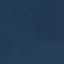
Land use / land cover: SeaLake